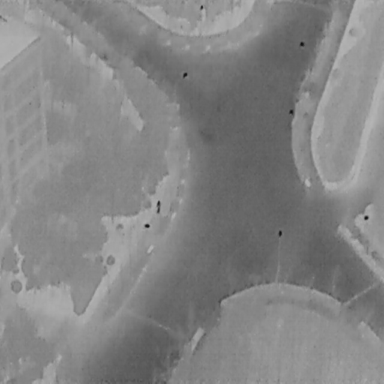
There is a Person in the infrared image.